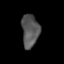
Tissue: lung
Cell type: Others
Senescence score: 0.2355
Nuclear area (px): 562
Mean DAPI intensity: 85.71